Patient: sex M, age 51
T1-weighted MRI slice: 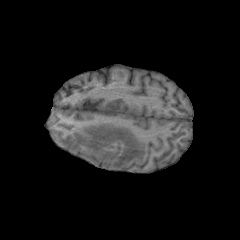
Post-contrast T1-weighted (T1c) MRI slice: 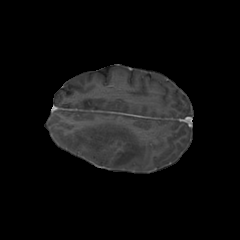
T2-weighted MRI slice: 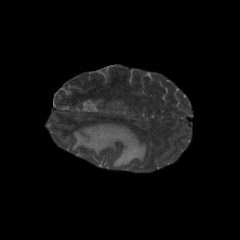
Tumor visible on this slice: yes
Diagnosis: Glioblastoma, IDH-wildtype
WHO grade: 4